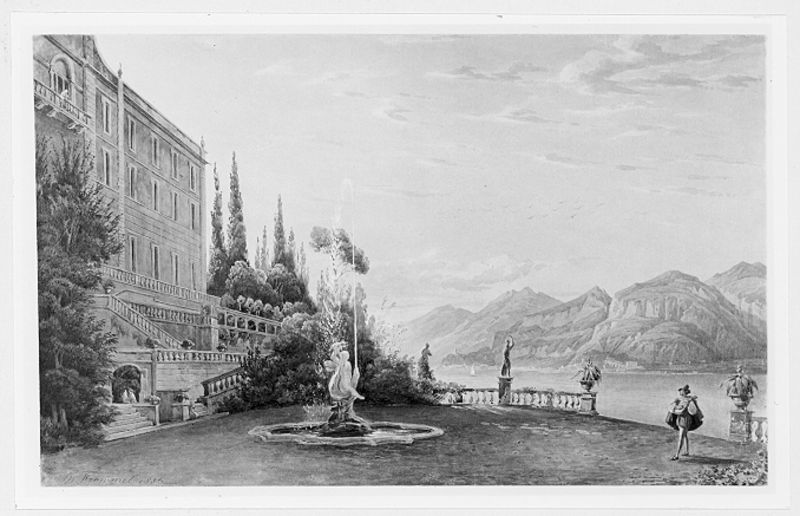
Titel: Villa Sommariva (Carlotta) am Comer See
Künstler: Carl Ludwig Frommel
Standort: Karlsruhe
Institution: Staatliche Kunsthalle Karlsruhe
Schlagwörter: baum, felsen, himmel, mann, meer, schatten, wasser, weiß, wolken, bäume, fluss, landschaft, see, ufer, blume, fenster, frau, grau, hut, schwarz, terasse, zeichnung, gebäude, gras, haus, park, rasen, schloss, wiese, architektur, sockel, brüstung, boden, figur, musiker, pflanzen, wald, brunnen, garten, springbrunnen, statue, zypressen, balkon, blumenkübel, herrschaft, terrasse, sommer, papier, fassade, italien, berge, gebirge, grafik, platz, figuren, romantik, treppe, treppen, vasen, geländer, stufen, palast, palazzo, balustrade, becken, druck, radierung, stich, lithografie, schwarzweiß, ferien, villa, skulpturen, statuen, sänger, prinz, fontäne, pinien, caspar david friedrich, terrassen, gartenseite, garte, stiege, gardasee, barde, meeer, alpensee, urnen, brunnenfigur, garda, be, heepauke, springbrunner, lpalast, garder, choma, lago maggiore